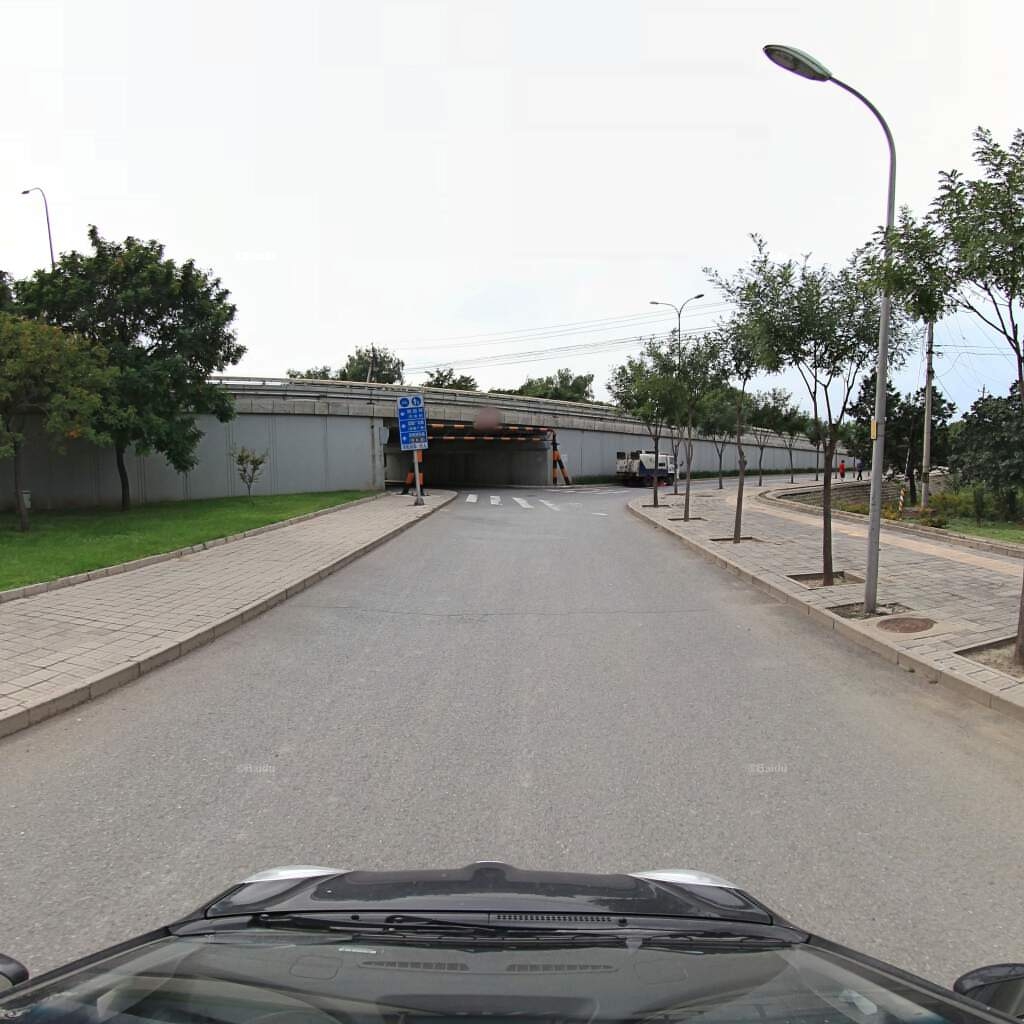
Region: Haidian
Road damage annotations: transverse crack, manhole cover